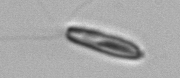
Label: Chrysochromulina